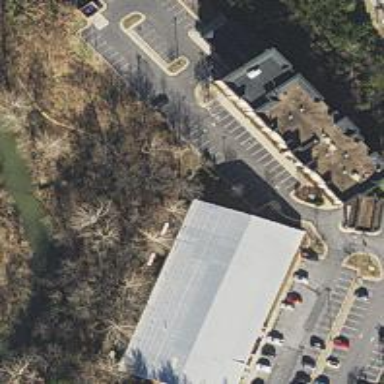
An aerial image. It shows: Building that houses fitness center.